Question: I was trying to figure out how people made stuff like this:
Now I've looked up plenty of ways on how to do this and look at the scripts plenty of times, but I don't understand how they hide the login forum (or whatever slides over). Though I'm barely any good with jQuery or JS. I'm moderately good with CSS, but not to this extent (if this is possible with CSS3).
Could someone show me some way of doing this? I don't mean just plop a script down, I mean how I'd go about doing this. I've thought of ways, but the ways I'm thinking of seem way too complicated and I feel like I'm overthinking it. This is what I've been using as a reference or playing around with jQuery trying to do it.
<URL>
'''
<div id="wrapper">
<div id="buttons">
<a href="#" class="regLink">Register</a>
<a href="#" class="regLink">Login</a>
</div>
<div id="log">
Username
<input type="text" name="username">
<br>
Password
<input type="text" name="username">
</div>
</div>
#buttons {
float: left;
}
#log {
float: left;
}
'''
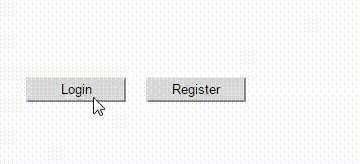
Answer: THEORETICALLY this should work, but CSS directional transitions are messed up in the current generation of browsers. You might want to mess with transparency instead of sliding to get something in pure CSS.
## What should be working
### Fiddle
<URL>
### HTML
'''
<div id="wrapper">
<div id="buttons">
<a href="#" class="regLink">Register</a>
<a href="#log" class="regLink">Login</a>
</div>
<div id="log">
Username
<input type="text" name="username">
<br>
Password
<input type="text" name="username">
</div>
</div>
'''
### CSS
'''
div{
width:300px;
height:200px;
overflow:hidden;
margin-left:0;
position:absolute;
background-color:white;
display:block;
opacity:1;
}
#log {
margin-left:300px;
opacity:0;
transition:margin-left 1s, opacity .5s;
}
#log:target{
margin-left:0;
opacity:1;
}
'''
### Why it doesn't work
Browser support? I really have no clue. If anyone has any suggestions feel free to give them.
## Alternative
### Fiddle
<URL>
### CSS (HTML is the same)
'''
div{
width:300px;
height:200px;
overflow:hidden;
margin-left:0;
position:absolute;
background-color:white;
display:block;
opacity:1;
}
#log {
opacity:0;
z-index:-45;
transition:opacity .5s;
}
#log:target{
z-index:45;
opacity:1;
}
'''
### Why it works
Browser support? Honestly it does what it's supposed to and works in the same way the slide does.
## Notes
Chrome supports the sliding transition up until about 90% of the width of the container. Then things get weird. If Chrome is your target browser, you can use the first example with 'margin-left:90%' and transition opacity to keep things subtle. IE and Firefox seem to act weird at any width.